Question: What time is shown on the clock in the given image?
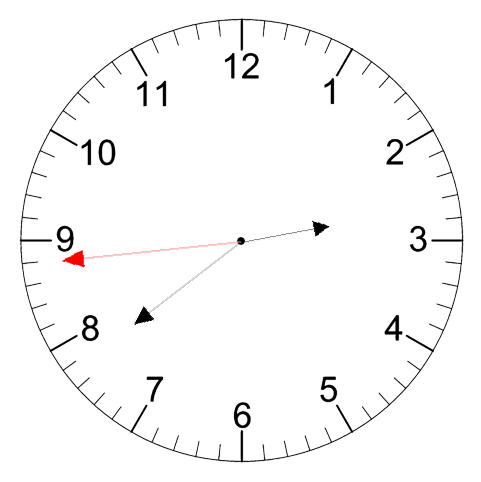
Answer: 02:38:44